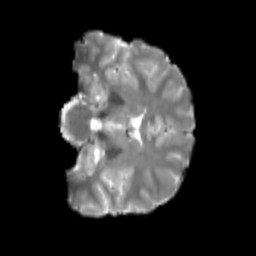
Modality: T2w
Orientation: coronal
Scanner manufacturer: siemens
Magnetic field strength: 3 T
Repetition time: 4 s
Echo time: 0.0594 s